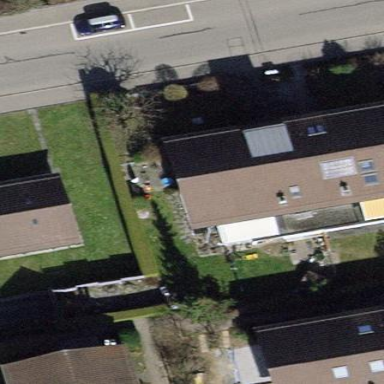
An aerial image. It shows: Building with tile roof.